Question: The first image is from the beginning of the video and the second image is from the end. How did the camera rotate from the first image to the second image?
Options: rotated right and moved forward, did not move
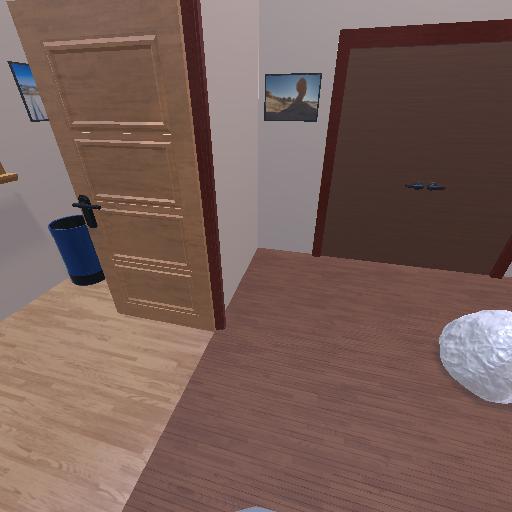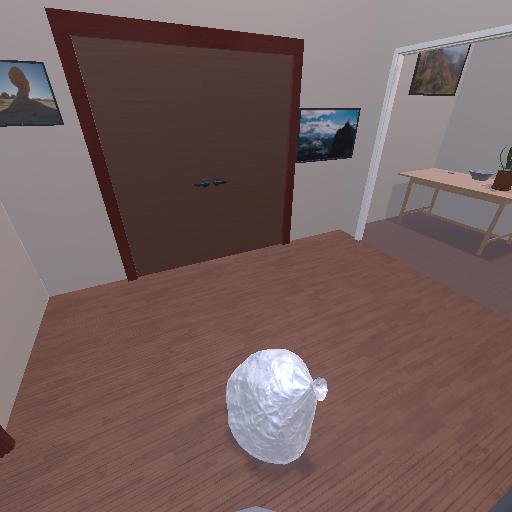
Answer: rotated right and moved forward